Question: I want to show the number of employees, the maximum wage, the minimum wage and the average wage ordered by department.
The image of the database:

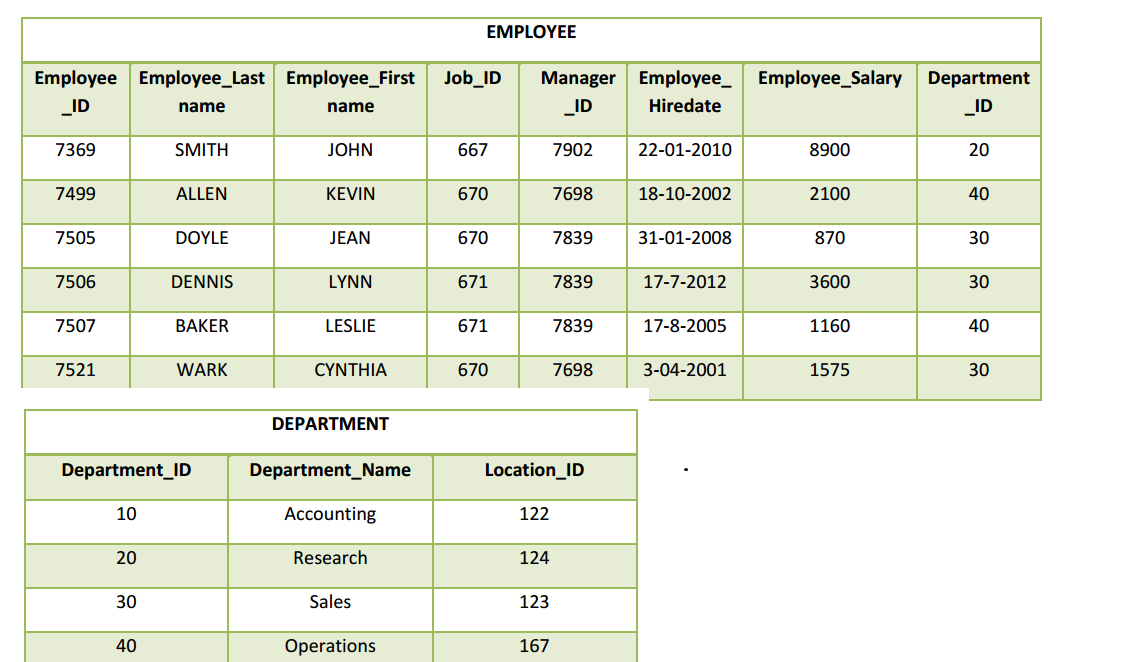
Answer: This might be somewhere close to what you need...
'''
select E.Department_ID, count(*), max(E.Employee_Salary), avg(E.Employee_Salary), min(E.Employee_Salary)
from employee E
inner join department D on E.Department_ID = D.Department_ID
group by E.Department_ID
'''